Question: The nib I am loading is a custom About window for my app. When the 'About' NSMenuItem is pressed I load the nib in AppDelegate in the following manner:
'''
@NSApplicationMain
class AppDelegate: NSObject, NSApplicationDelegate {
var about = NSWindowController()
@IBAction func aboutClicked(sender: NSMenuItem) {
about = AboutWindow(windowNibName: "AboutWindow") as AboutWindow
NSBundle.mainBundle().loadNibNamed("AboutWindow", owner: about, topLevelObjects: nil)
}
'''
*both the class that I want to hook up to the nib and nib itself are named 'AboutWindow'.
Once I create my NSWindowController and it's nib file, The custom class option for the nib's NSWindow does not allow me to put in the 'AboutWindow' class that I created alongside the nib.

As you can see the nib's custom class is set to NSWindow and it won't change
Any help on how to hook up this custom class and the nib is greatly appreciated.
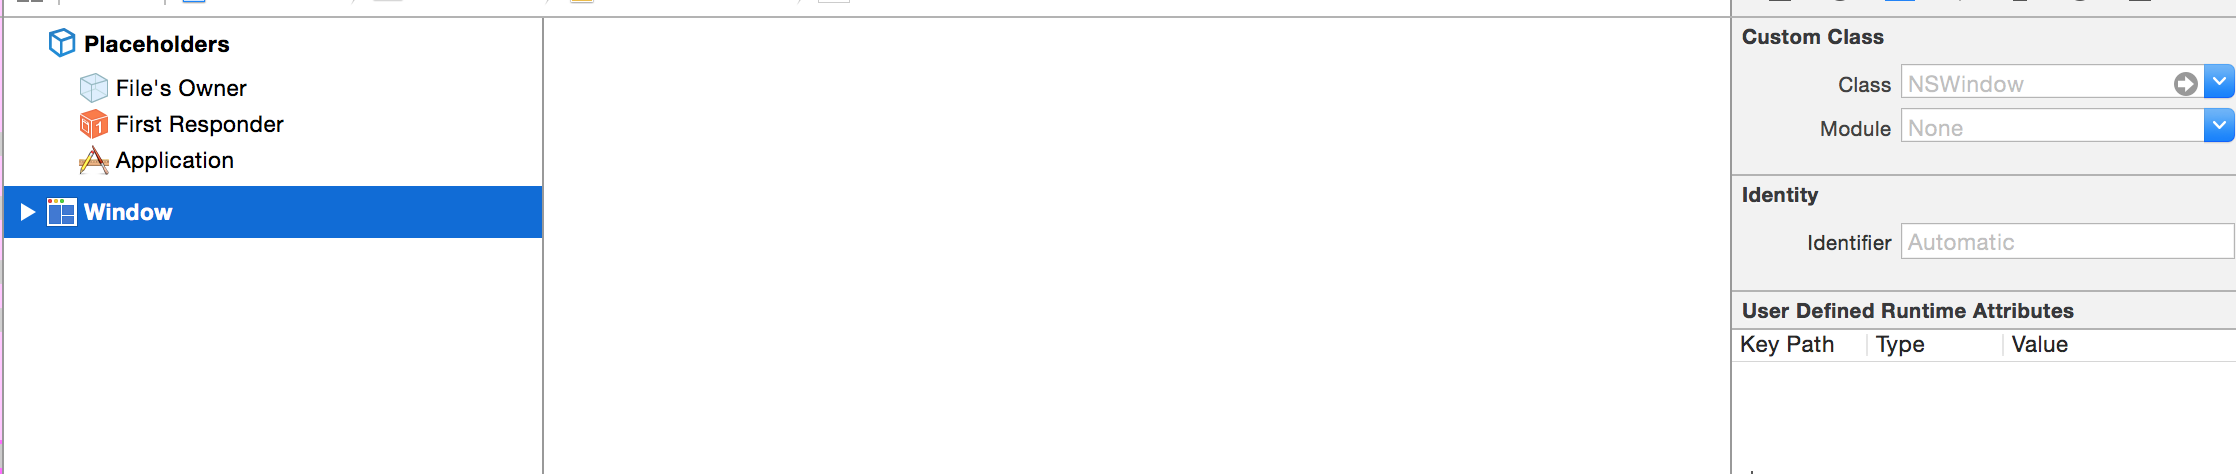
Answer: Can you describe what the following doesn't do that you want to be done:
'''
//
// AboutWindowController.swift
// AboutWindow
//
import Cocoa
class AboutWindowController: NSWindowController {
override func windowDidLoad() {
super.windowDidLoad()
// Implement this method to handle any initialization after your window controller's window has been loaded from its nib file.
}
}
'''
That was hooked up automatically by Xcode to 'AboutWindowController.xib', whose name I changed to 'AboutWindow.xib'.
Next file:
'''
//
// AppDelegate.swift
// AboutWindow
//
import Cocoa
@NSApplicationMain
class AppDelegate: NSObject, NSApplicationDelegate {
@IBOutlet weak var window: NSWindow!
var about = NSWindowController()
func applicationDidFinishLaunching(aNotification: NSNotification) {
// Insert code here to initialize your application
}
func applicationWillTerminate(aNotification: NSNotification) {
// Insert code here to tear down your application
}
@IBAction func aboutClicked(sender: NSMenuItem) {
about = AboutWindowController(windowNibName: "AboutWindow")
about.showWindow(self)
}
}
'''
In IB, I dragged from the About menu item to the First Responder object to hook up the action. When I run the app and click on the About menu item, the AboutWindow displays.
I did not attempt to change any class names in IB.
If I change AboutWindowController to this:
'''
//
// AboutWindowController.swift
// AboutWindow
//
import Cocoa
class AboutWindowController: NSWindowController {
override func windowDidLoad() {
super.windowDidLoad()
// Implement this method to handle any initialization after your window controller's window has been loaded from its nib file.
println("The About window has loaded")
}
}
'''
I see the message printed in the console.